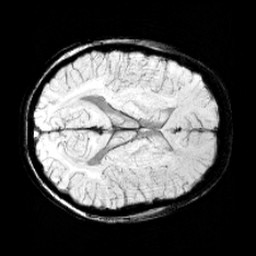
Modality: minIP
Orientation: axial
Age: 10
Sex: male
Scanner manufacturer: siemens
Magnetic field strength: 3 T
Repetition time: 0.027 s
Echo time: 0.02 s